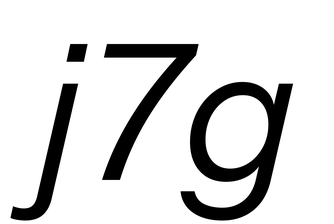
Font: InstrumentSans-Italic_Italic